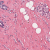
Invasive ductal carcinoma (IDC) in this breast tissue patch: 0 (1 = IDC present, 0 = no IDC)